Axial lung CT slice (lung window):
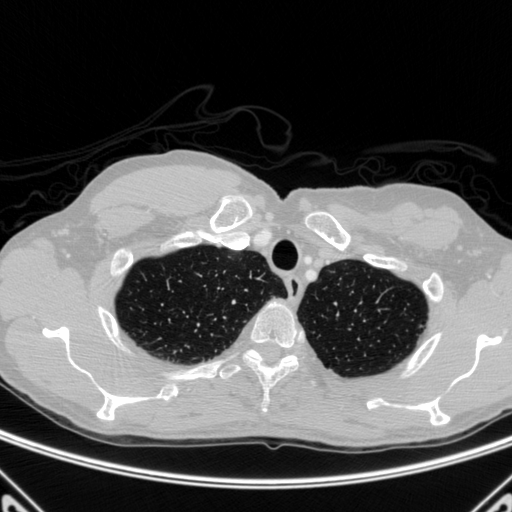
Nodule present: no